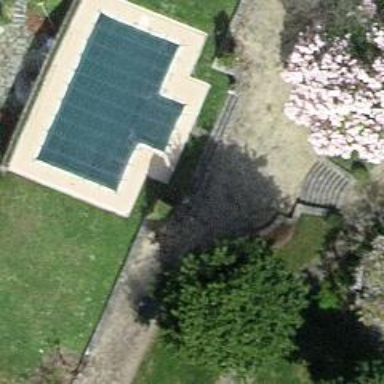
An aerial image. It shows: Swimming pool located in leisure land.